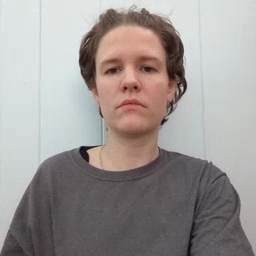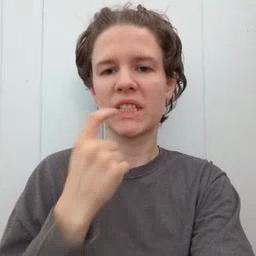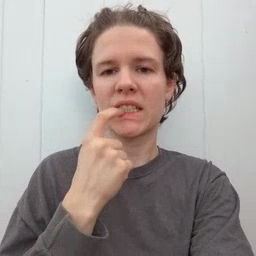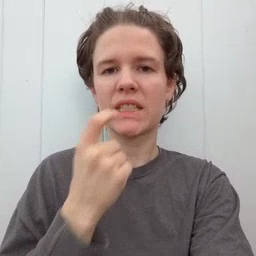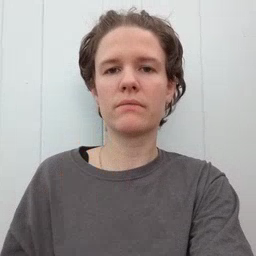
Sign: tooth